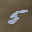
Label: 5